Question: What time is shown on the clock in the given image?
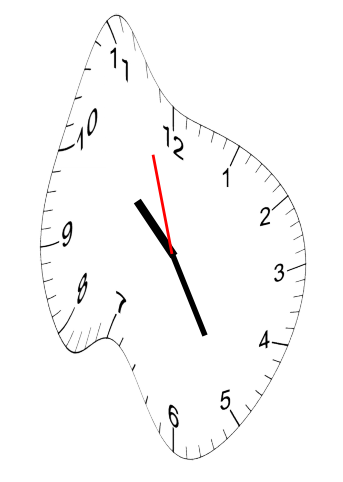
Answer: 10:24:57